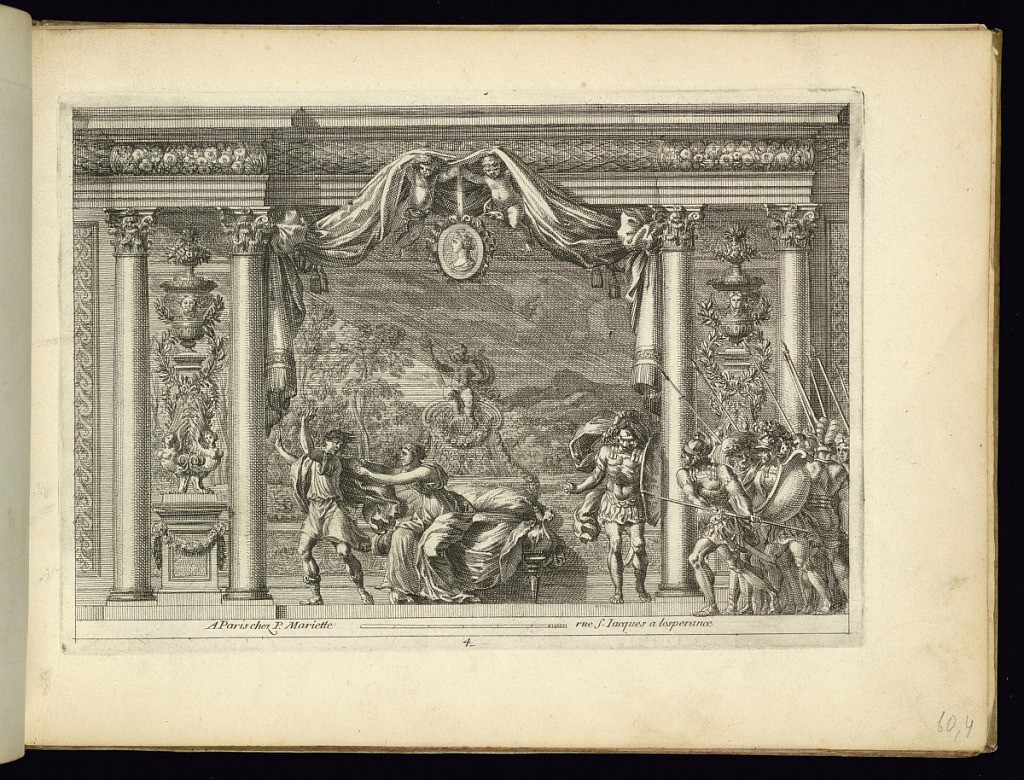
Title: Joseph, Flees the Wife of Putiphar
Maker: Jean Le Pautre, French, 1618–1682
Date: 1650–80
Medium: Etching on laid paper
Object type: Print
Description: An alcove with a bed in the center supported by columns, tapestry along the back wall, sculpted leaf and fruit molding along the cornice, and a hanging textile in the center held up by two putti with a hanging oval profile portrait. Figures within the alcove in Classical dress, a woman seated on the bed clutching at a man who appears to be running away, with a group of soldiers to the right, holding spears and shields. A scale below the scene along with the publisher's address.